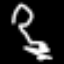
Label: frog